Question:
Hi all,
I've been trying to make a header for a website I'm working on like the image above, the issue is I would like that the header fill 100% of the page width.
Is it possible to show me a way to do this in HTML5/CSS3 without using this image as a background img.
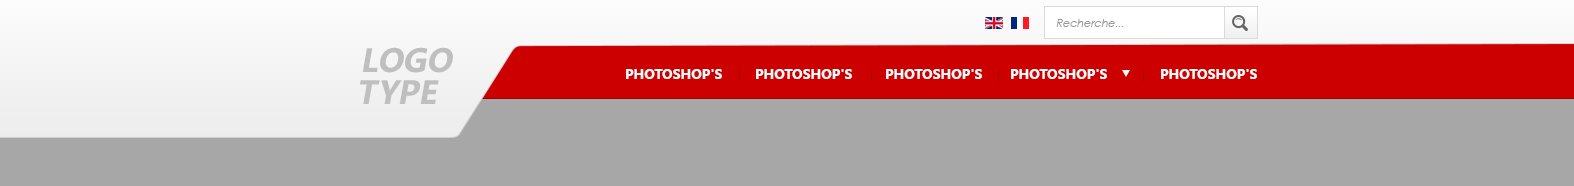
Answer: Salam my friend, the best idea is to use Css3 proprieties i mean the gradient role, i made a demo for you, you can costumize it as u need.
<URL>